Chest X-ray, PA view. Patient: 56 years old, sex F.
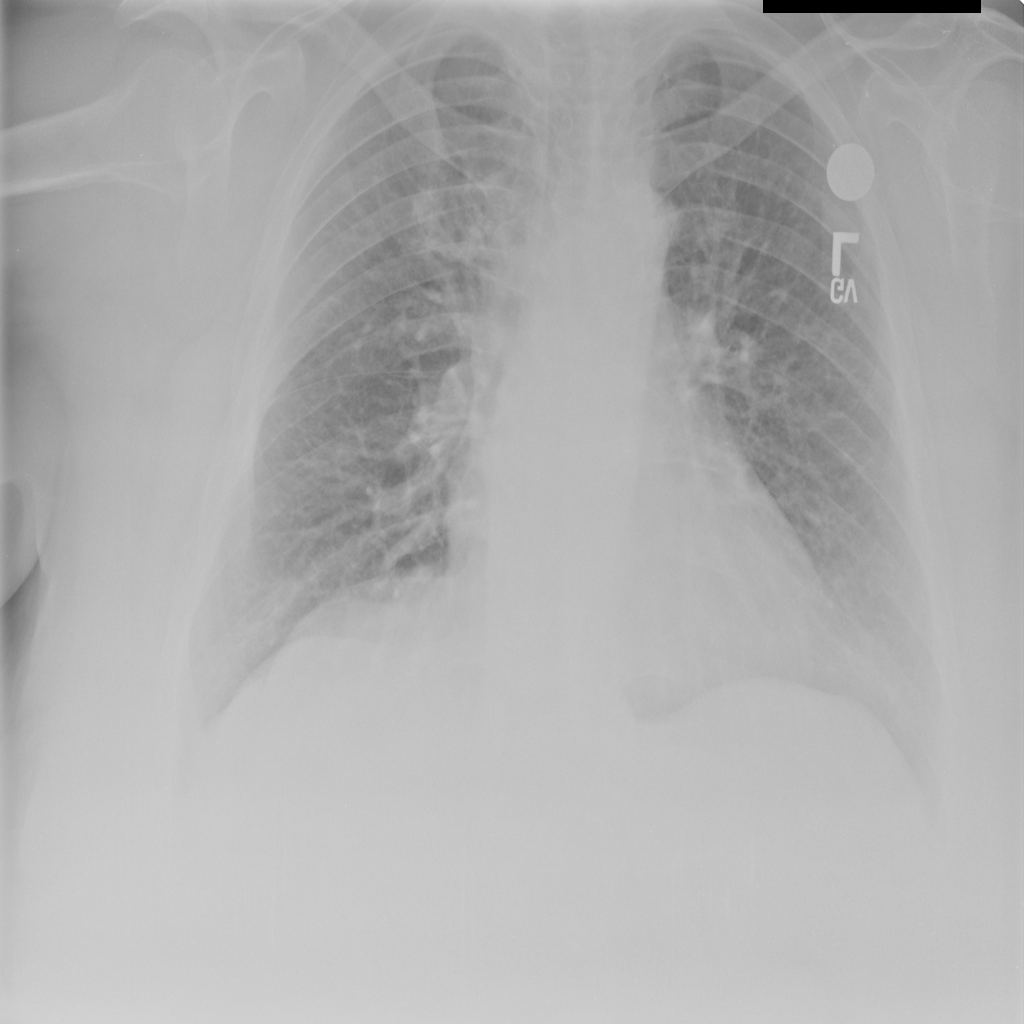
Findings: Pneumothorax